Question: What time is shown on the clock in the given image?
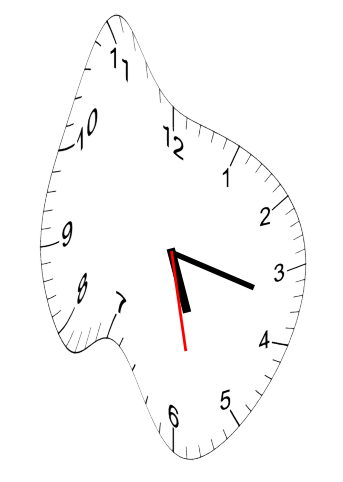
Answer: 05:17:28